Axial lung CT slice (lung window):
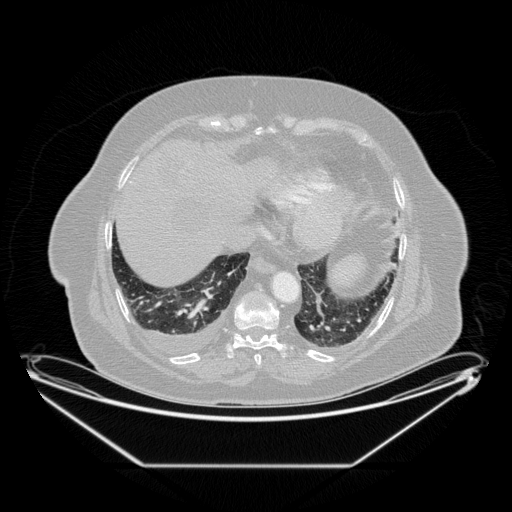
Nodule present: no